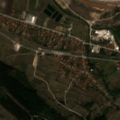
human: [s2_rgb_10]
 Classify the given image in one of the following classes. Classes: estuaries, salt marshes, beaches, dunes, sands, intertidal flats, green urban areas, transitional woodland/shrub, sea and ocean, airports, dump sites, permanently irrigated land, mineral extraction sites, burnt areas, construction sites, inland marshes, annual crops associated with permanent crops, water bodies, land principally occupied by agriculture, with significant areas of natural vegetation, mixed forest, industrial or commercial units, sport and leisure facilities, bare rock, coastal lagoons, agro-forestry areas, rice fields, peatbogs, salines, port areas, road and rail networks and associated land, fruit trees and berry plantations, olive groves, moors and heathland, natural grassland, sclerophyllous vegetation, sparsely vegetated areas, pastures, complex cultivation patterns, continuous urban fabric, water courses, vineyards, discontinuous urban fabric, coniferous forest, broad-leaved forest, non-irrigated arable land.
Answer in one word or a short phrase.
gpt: discontinuous urban fabric, complex cultivation patterns, land principally occupied by agriculture, with significant areas of natural vegetation, broad-leaved forest, coniferous forest, transitional woodland/shrub